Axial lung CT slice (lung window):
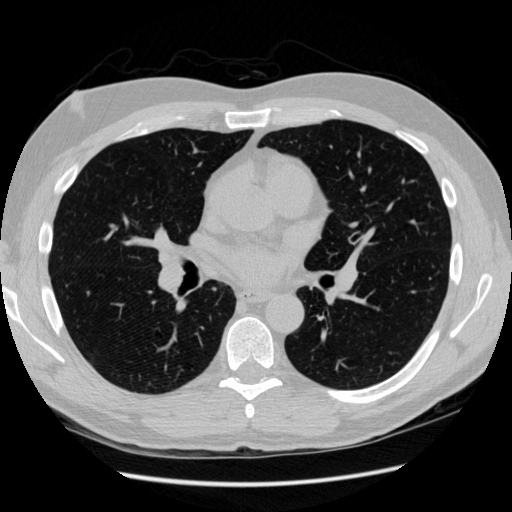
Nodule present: no